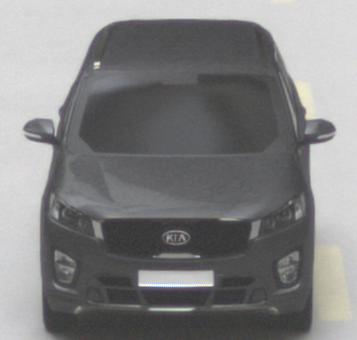
Make: KIA
Model: Sorento 2.2 CRDi
Detailed model: Sorento (UM)
Model produced from: 2015/03
Model produced until: 2017/10
Doors: 5
Color: gray
Road condition: dry road
Daytime: midday
Contrast: medium contrast